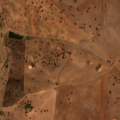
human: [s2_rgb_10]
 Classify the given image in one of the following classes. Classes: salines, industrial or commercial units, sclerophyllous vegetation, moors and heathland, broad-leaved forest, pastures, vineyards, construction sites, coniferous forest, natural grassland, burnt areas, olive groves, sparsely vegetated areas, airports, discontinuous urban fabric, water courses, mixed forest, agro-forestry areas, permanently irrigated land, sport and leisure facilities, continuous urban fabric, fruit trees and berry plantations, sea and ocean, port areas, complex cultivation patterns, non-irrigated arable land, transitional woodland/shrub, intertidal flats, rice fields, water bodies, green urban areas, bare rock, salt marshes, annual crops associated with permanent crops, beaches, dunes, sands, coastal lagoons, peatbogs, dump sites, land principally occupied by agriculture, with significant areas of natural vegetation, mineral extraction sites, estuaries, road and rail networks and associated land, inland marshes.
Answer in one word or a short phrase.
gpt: non-irrigated arable land, agro-forestry areas